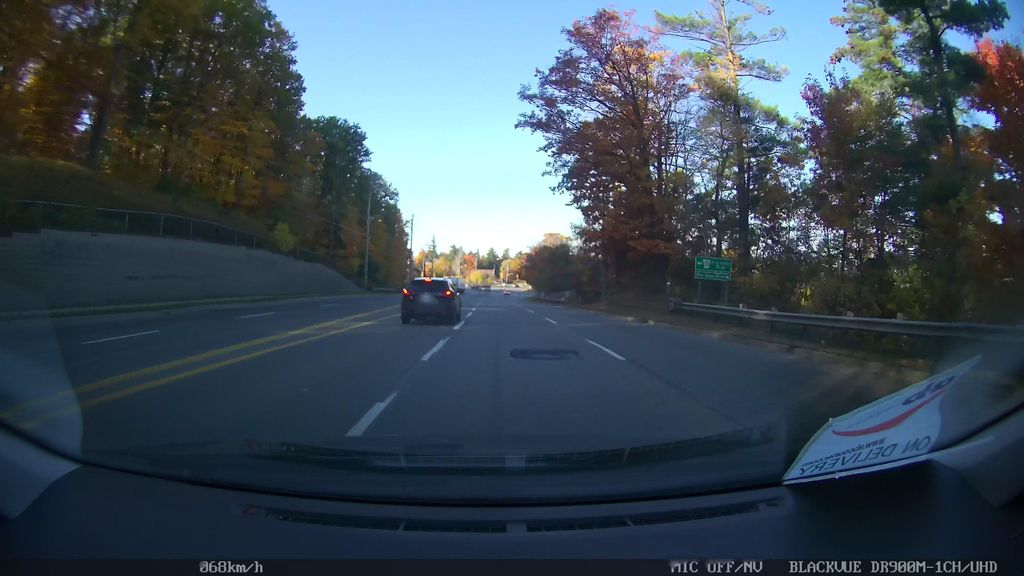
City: toronto